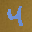
Label: 4